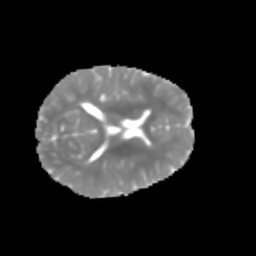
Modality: MD
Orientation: axial
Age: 6
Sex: male
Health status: healthy